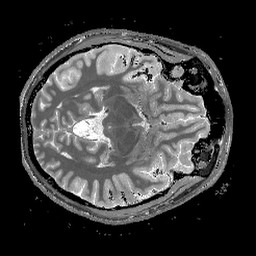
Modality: T1map
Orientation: axial